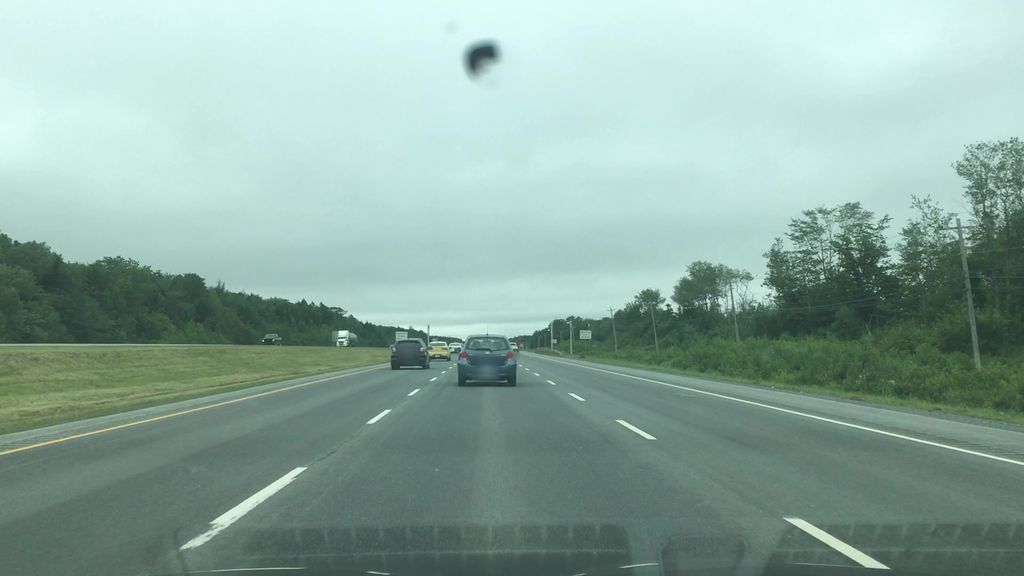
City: halifax